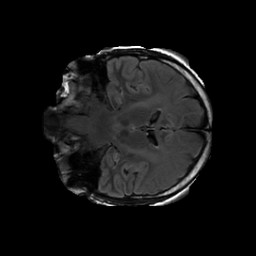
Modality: FLAIR
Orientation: coronal
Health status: ill
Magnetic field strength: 3 T